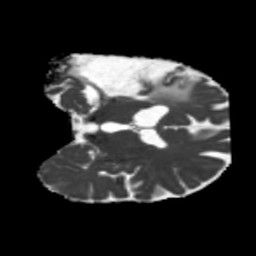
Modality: MD
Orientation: coronal
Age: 58
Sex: male
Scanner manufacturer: siemens
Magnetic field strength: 3 T
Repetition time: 5.25 s
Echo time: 0.08 s